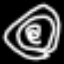
Label: donut